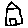
Label: house